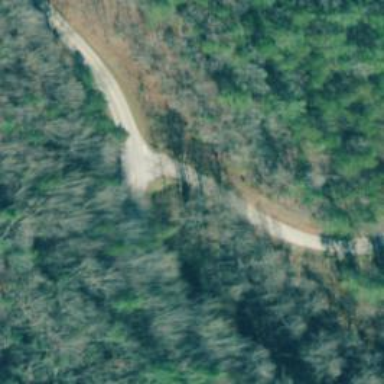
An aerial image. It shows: Secondary road with asphalt surface.